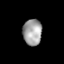
Tissue: lung
Cell type: Epithelial cells
Senescence score: 0.2282
Nuclear area (px): 485
Mean DAPI intensity: 161.839